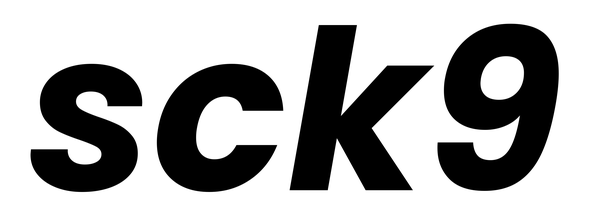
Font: Poppins-BoldItalic